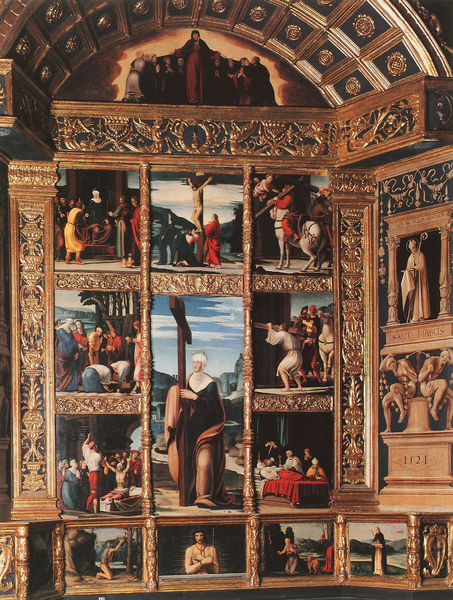
Titel: The Altarpiece of St. Helen, commissioned by the Canon Narcís Simon in 1590
Künstler: Antoni Norri
Institution: Girona Cathedral
Schlagwörter: flügel, gemälde, holz, rot, tod, tot, kirche, gold, decke, pferd, bilder, bogen, bett, kreuz, religion, altar, schnitzerei, kasten, jesus, kapelle, kassetten, heilige, szenen, kastendecke